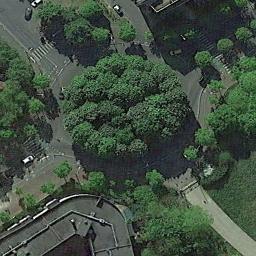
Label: roundabout